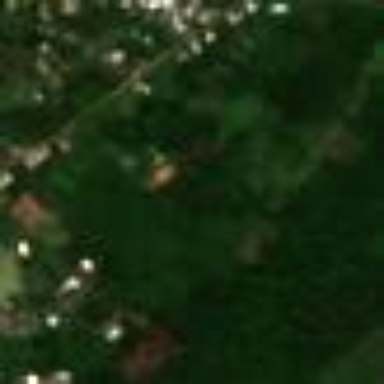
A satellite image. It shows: Orchard filled with oil palms trees.